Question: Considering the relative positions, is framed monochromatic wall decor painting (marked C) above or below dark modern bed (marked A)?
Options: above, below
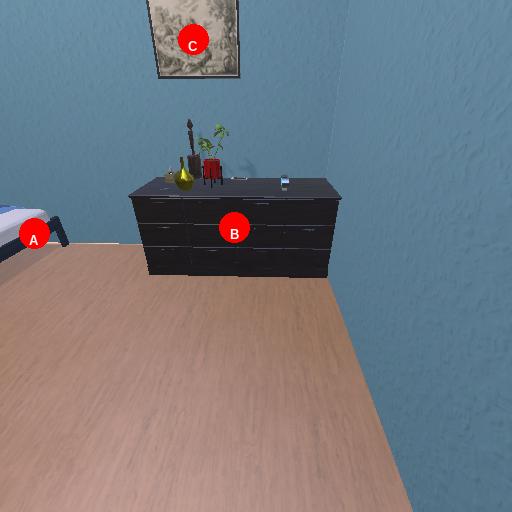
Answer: above